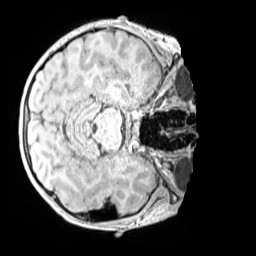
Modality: MP2RAGE
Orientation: axial
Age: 11
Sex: male
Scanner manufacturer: siemens
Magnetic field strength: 3 T
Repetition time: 4 s
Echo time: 0.00299 s